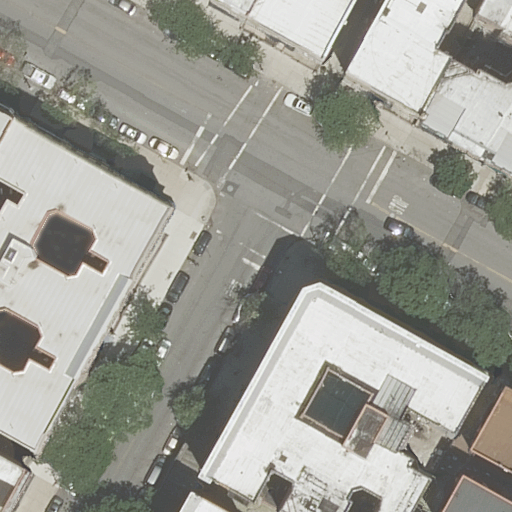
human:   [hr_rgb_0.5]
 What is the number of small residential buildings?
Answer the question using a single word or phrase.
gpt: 3

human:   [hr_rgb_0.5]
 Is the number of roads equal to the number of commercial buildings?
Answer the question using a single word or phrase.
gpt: no

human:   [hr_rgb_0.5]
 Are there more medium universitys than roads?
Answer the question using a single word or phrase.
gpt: no

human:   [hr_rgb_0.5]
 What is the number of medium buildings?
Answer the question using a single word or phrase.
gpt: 3

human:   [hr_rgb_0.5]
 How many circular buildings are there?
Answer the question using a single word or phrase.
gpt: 0

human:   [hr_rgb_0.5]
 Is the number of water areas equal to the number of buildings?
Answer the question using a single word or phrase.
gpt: no

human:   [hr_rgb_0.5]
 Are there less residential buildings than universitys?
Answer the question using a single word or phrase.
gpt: no

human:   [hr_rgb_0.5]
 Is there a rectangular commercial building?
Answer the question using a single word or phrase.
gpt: no

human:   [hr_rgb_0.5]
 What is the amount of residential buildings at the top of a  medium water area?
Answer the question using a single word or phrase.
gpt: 0

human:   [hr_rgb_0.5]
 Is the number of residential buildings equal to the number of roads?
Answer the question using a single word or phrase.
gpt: no

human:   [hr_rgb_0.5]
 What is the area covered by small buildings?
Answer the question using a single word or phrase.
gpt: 138m2

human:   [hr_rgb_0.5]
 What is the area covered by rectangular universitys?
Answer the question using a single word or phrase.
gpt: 0m2

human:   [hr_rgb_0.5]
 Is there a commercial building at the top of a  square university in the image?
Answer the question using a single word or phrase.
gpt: no

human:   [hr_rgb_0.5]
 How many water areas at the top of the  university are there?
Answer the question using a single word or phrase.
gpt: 0

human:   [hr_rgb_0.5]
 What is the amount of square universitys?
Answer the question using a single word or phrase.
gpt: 0

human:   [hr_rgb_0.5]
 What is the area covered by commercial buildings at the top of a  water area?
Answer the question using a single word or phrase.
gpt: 0m2

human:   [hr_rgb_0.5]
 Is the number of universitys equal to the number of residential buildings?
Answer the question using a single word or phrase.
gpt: no

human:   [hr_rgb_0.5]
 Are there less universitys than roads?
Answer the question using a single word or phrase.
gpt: yes

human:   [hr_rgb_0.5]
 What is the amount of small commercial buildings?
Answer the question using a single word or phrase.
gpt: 0

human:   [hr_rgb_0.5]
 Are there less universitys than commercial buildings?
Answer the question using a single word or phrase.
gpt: no

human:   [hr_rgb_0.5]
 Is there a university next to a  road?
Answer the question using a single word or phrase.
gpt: yes

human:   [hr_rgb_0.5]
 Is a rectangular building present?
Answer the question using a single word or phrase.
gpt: yes

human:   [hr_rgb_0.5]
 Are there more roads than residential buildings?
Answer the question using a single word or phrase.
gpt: no

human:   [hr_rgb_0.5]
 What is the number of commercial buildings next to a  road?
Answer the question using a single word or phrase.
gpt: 0

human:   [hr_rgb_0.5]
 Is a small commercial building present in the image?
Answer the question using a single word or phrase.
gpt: no

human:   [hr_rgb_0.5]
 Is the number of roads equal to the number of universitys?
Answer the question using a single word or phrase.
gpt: no

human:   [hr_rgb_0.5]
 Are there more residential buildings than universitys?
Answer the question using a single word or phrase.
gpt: yes

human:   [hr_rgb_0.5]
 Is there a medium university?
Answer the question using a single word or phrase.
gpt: no

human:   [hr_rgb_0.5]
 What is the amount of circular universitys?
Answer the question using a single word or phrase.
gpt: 0

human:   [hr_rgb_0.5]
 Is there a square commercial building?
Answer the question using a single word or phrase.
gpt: no

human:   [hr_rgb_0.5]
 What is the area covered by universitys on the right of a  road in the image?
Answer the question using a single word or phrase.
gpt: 0m2

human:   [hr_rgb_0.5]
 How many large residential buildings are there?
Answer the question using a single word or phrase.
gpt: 4

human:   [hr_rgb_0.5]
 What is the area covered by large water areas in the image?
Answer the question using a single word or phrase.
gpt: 0m2

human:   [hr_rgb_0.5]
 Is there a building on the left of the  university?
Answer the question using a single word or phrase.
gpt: no

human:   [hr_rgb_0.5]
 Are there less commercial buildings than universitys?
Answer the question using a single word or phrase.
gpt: yes

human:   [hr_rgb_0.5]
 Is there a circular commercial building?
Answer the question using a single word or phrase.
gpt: no